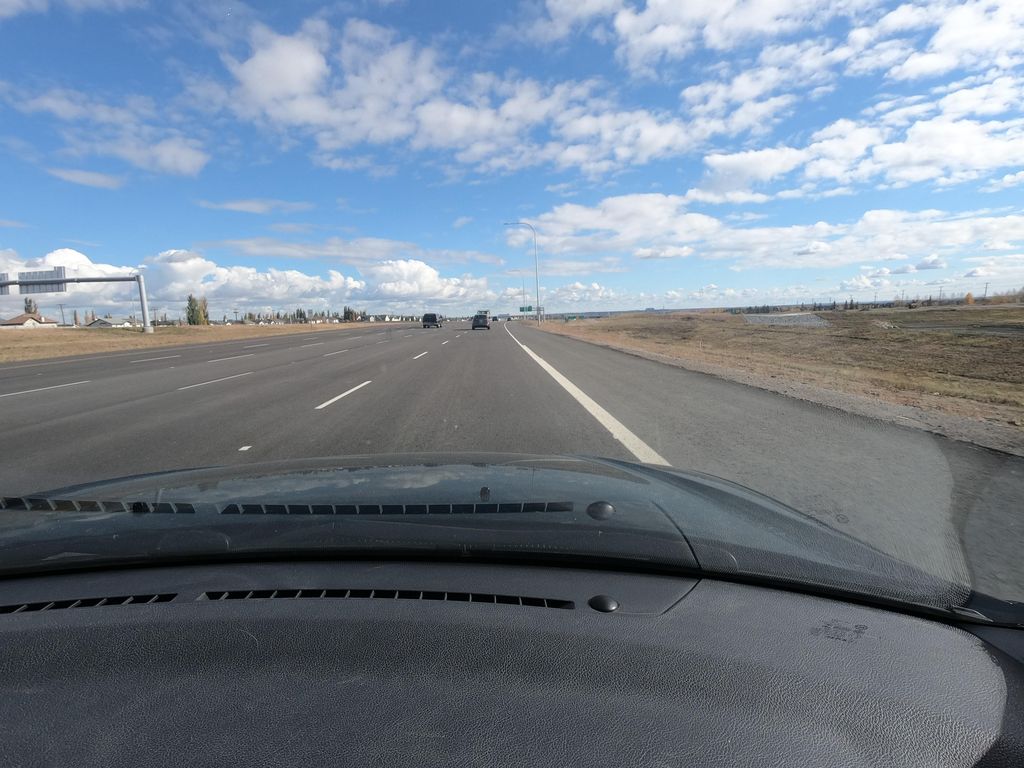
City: calgary